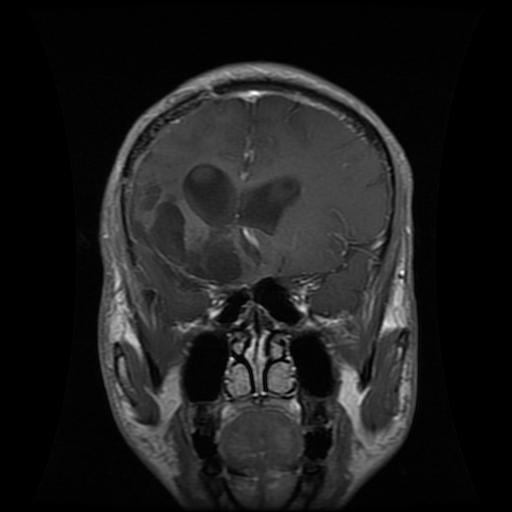
Label: glioma